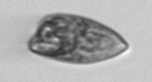
Label: Prorocentrum_dentatum